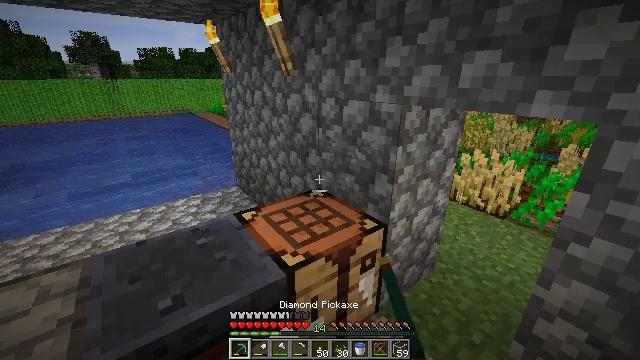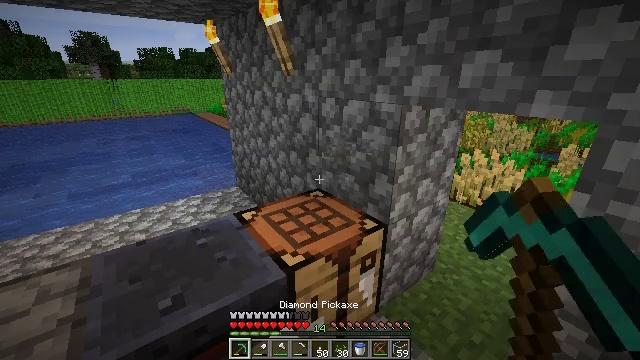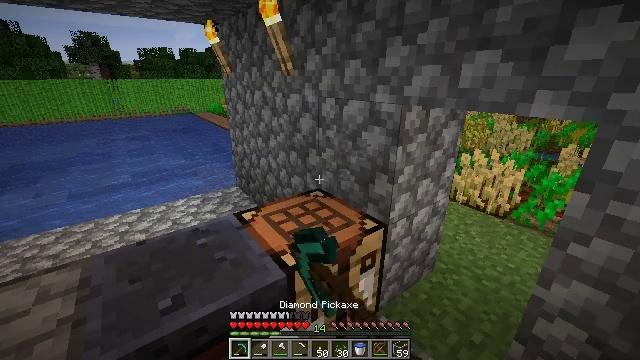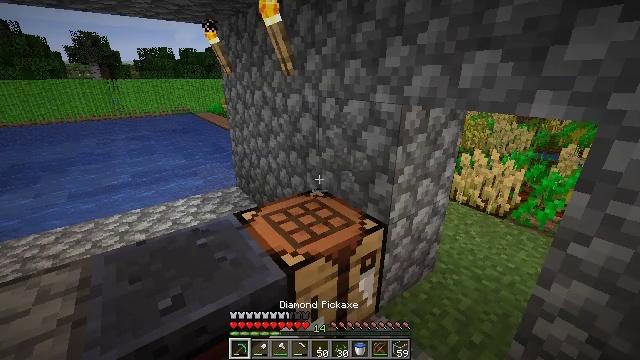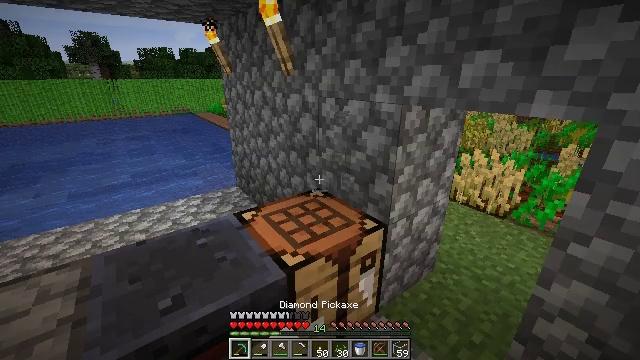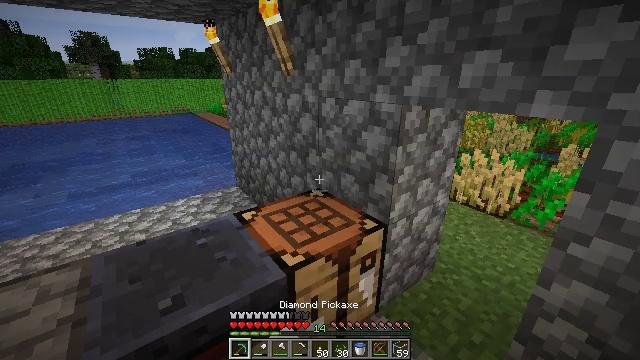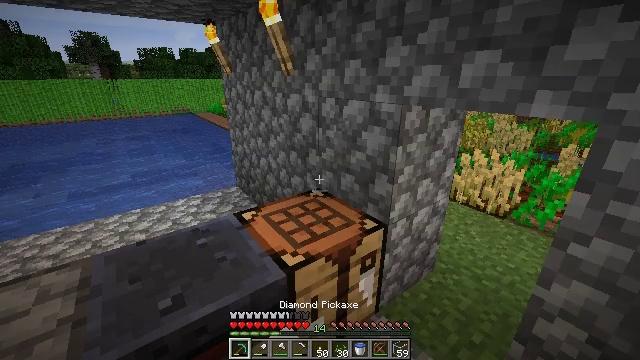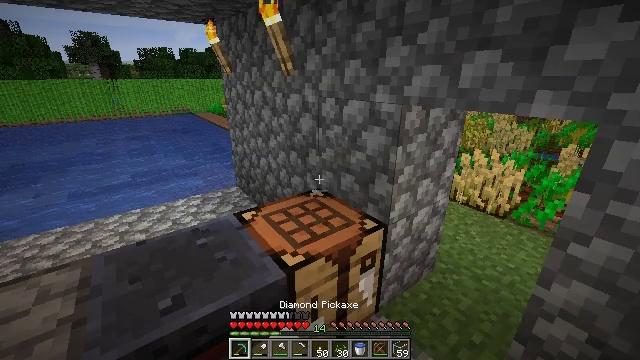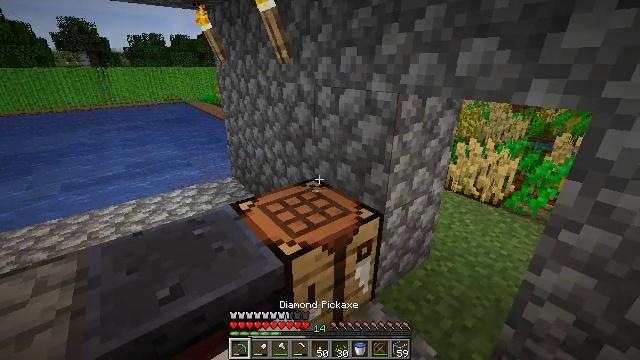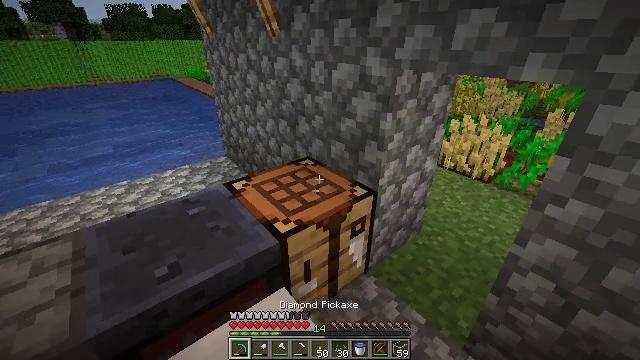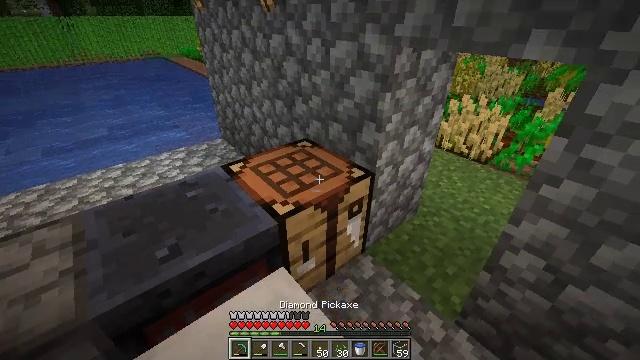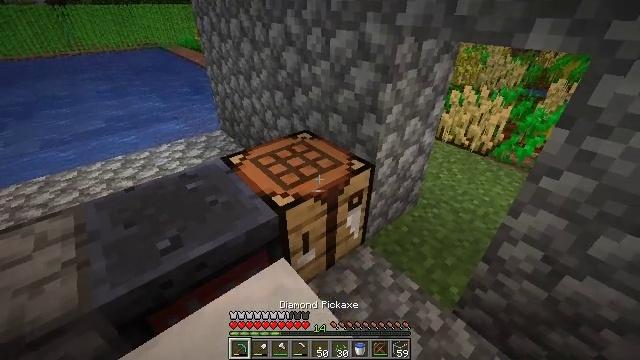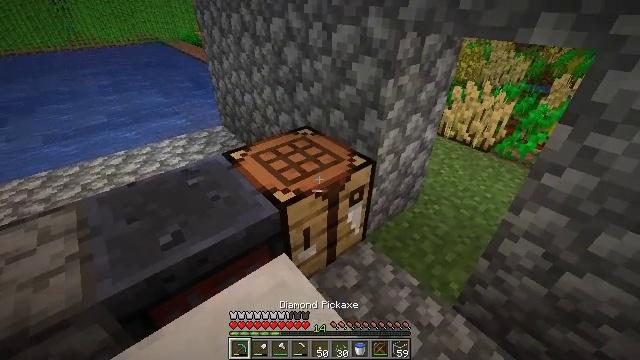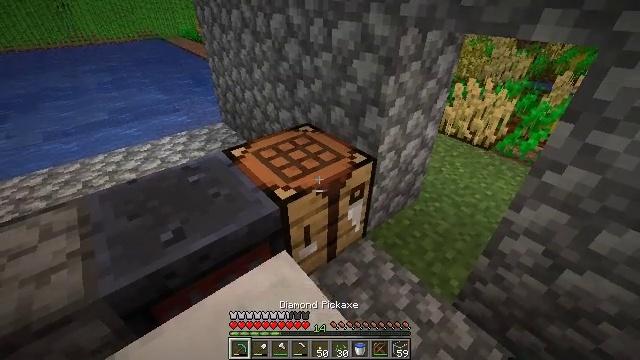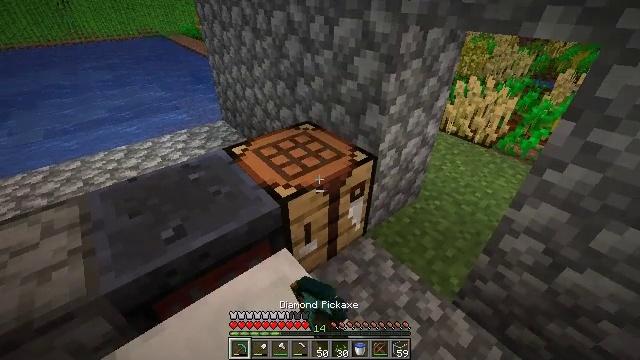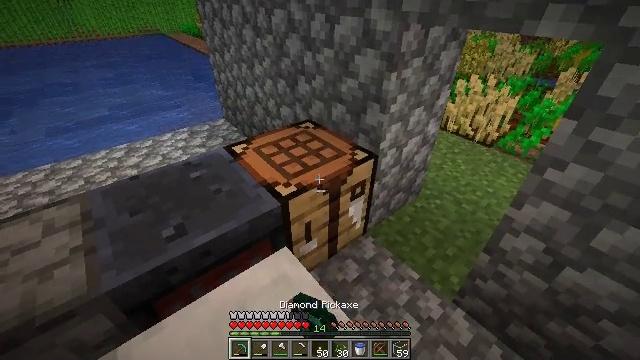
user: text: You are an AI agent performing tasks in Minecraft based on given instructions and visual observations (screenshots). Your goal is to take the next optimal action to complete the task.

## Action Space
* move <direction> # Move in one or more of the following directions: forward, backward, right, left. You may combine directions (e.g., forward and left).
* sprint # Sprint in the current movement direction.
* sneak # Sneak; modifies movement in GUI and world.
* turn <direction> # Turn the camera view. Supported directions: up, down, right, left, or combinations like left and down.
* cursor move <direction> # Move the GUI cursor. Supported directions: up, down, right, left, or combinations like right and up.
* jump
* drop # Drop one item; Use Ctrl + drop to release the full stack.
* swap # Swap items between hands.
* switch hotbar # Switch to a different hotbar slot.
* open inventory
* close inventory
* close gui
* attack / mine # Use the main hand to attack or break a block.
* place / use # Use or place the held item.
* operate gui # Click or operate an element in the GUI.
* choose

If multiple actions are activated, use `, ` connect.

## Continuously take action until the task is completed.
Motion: motion action
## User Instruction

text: Create a glass bottle using three glass blocks.
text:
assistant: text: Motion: attack / mine
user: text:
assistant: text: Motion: attack / mine
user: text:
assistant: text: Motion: no_op
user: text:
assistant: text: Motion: no_op
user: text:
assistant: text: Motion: no_op
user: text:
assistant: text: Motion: no_op
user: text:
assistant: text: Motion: no_op
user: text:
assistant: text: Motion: turn down
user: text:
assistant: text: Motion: turn right and down
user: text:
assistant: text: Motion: turn down
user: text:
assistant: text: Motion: turn down
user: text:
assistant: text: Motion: no_op
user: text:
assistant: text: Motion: use / place
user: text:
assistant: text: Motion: use / place
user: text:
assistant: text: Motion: use / place
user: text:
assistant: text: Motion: use / place
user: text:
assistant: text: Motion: no_op
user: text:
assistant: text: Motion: open gui
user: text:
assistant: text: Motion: no_op
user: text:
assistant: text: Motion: no_op
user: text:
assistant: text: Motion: cursor move up
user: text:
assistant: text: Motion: no_op
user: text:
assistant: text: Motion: no_op
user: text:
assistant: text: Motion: no_op
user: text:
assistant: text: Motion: no_op
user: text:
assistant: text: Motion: no_op
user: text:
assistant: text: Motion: cursor move left and up
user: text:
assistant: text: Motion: cursor move left
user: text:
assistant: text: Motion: cursor move left
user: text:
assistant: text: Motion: cursor move left